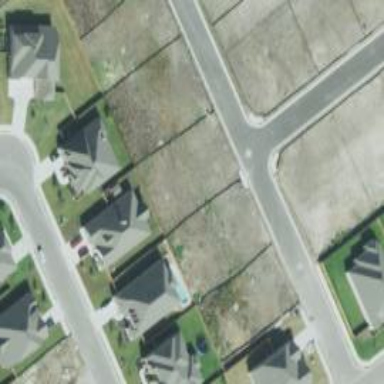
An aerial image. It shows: Smooth asphalt road in residential area.